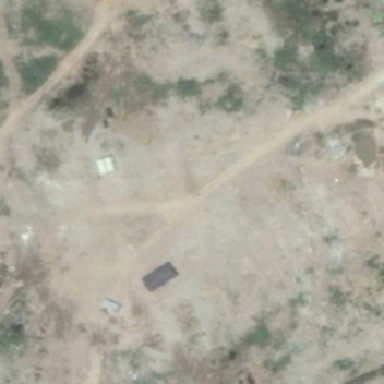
There is a terrene road across the bareland with some pieces of greenland .